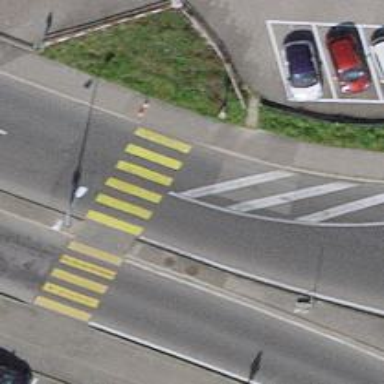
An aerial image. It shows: Secondary road with asphalt surface and sidewalks on both sides.